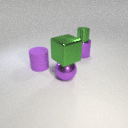
large purple metal cylinder below small green metal cylinder